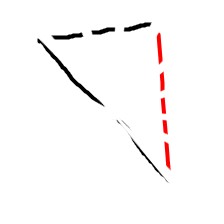
Shape: triangle